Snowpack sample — Buffalo Mountain, Silverthorne, Colorado, USA (2/22/26, 2:02 PM MST)
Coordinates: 39.622, -106.113
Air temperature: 33 °F
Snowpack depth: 63 cm
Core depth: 50 cm
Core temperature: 28.4 °F
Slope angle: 11°, slope face: 116°
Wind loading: low
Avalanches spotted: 0
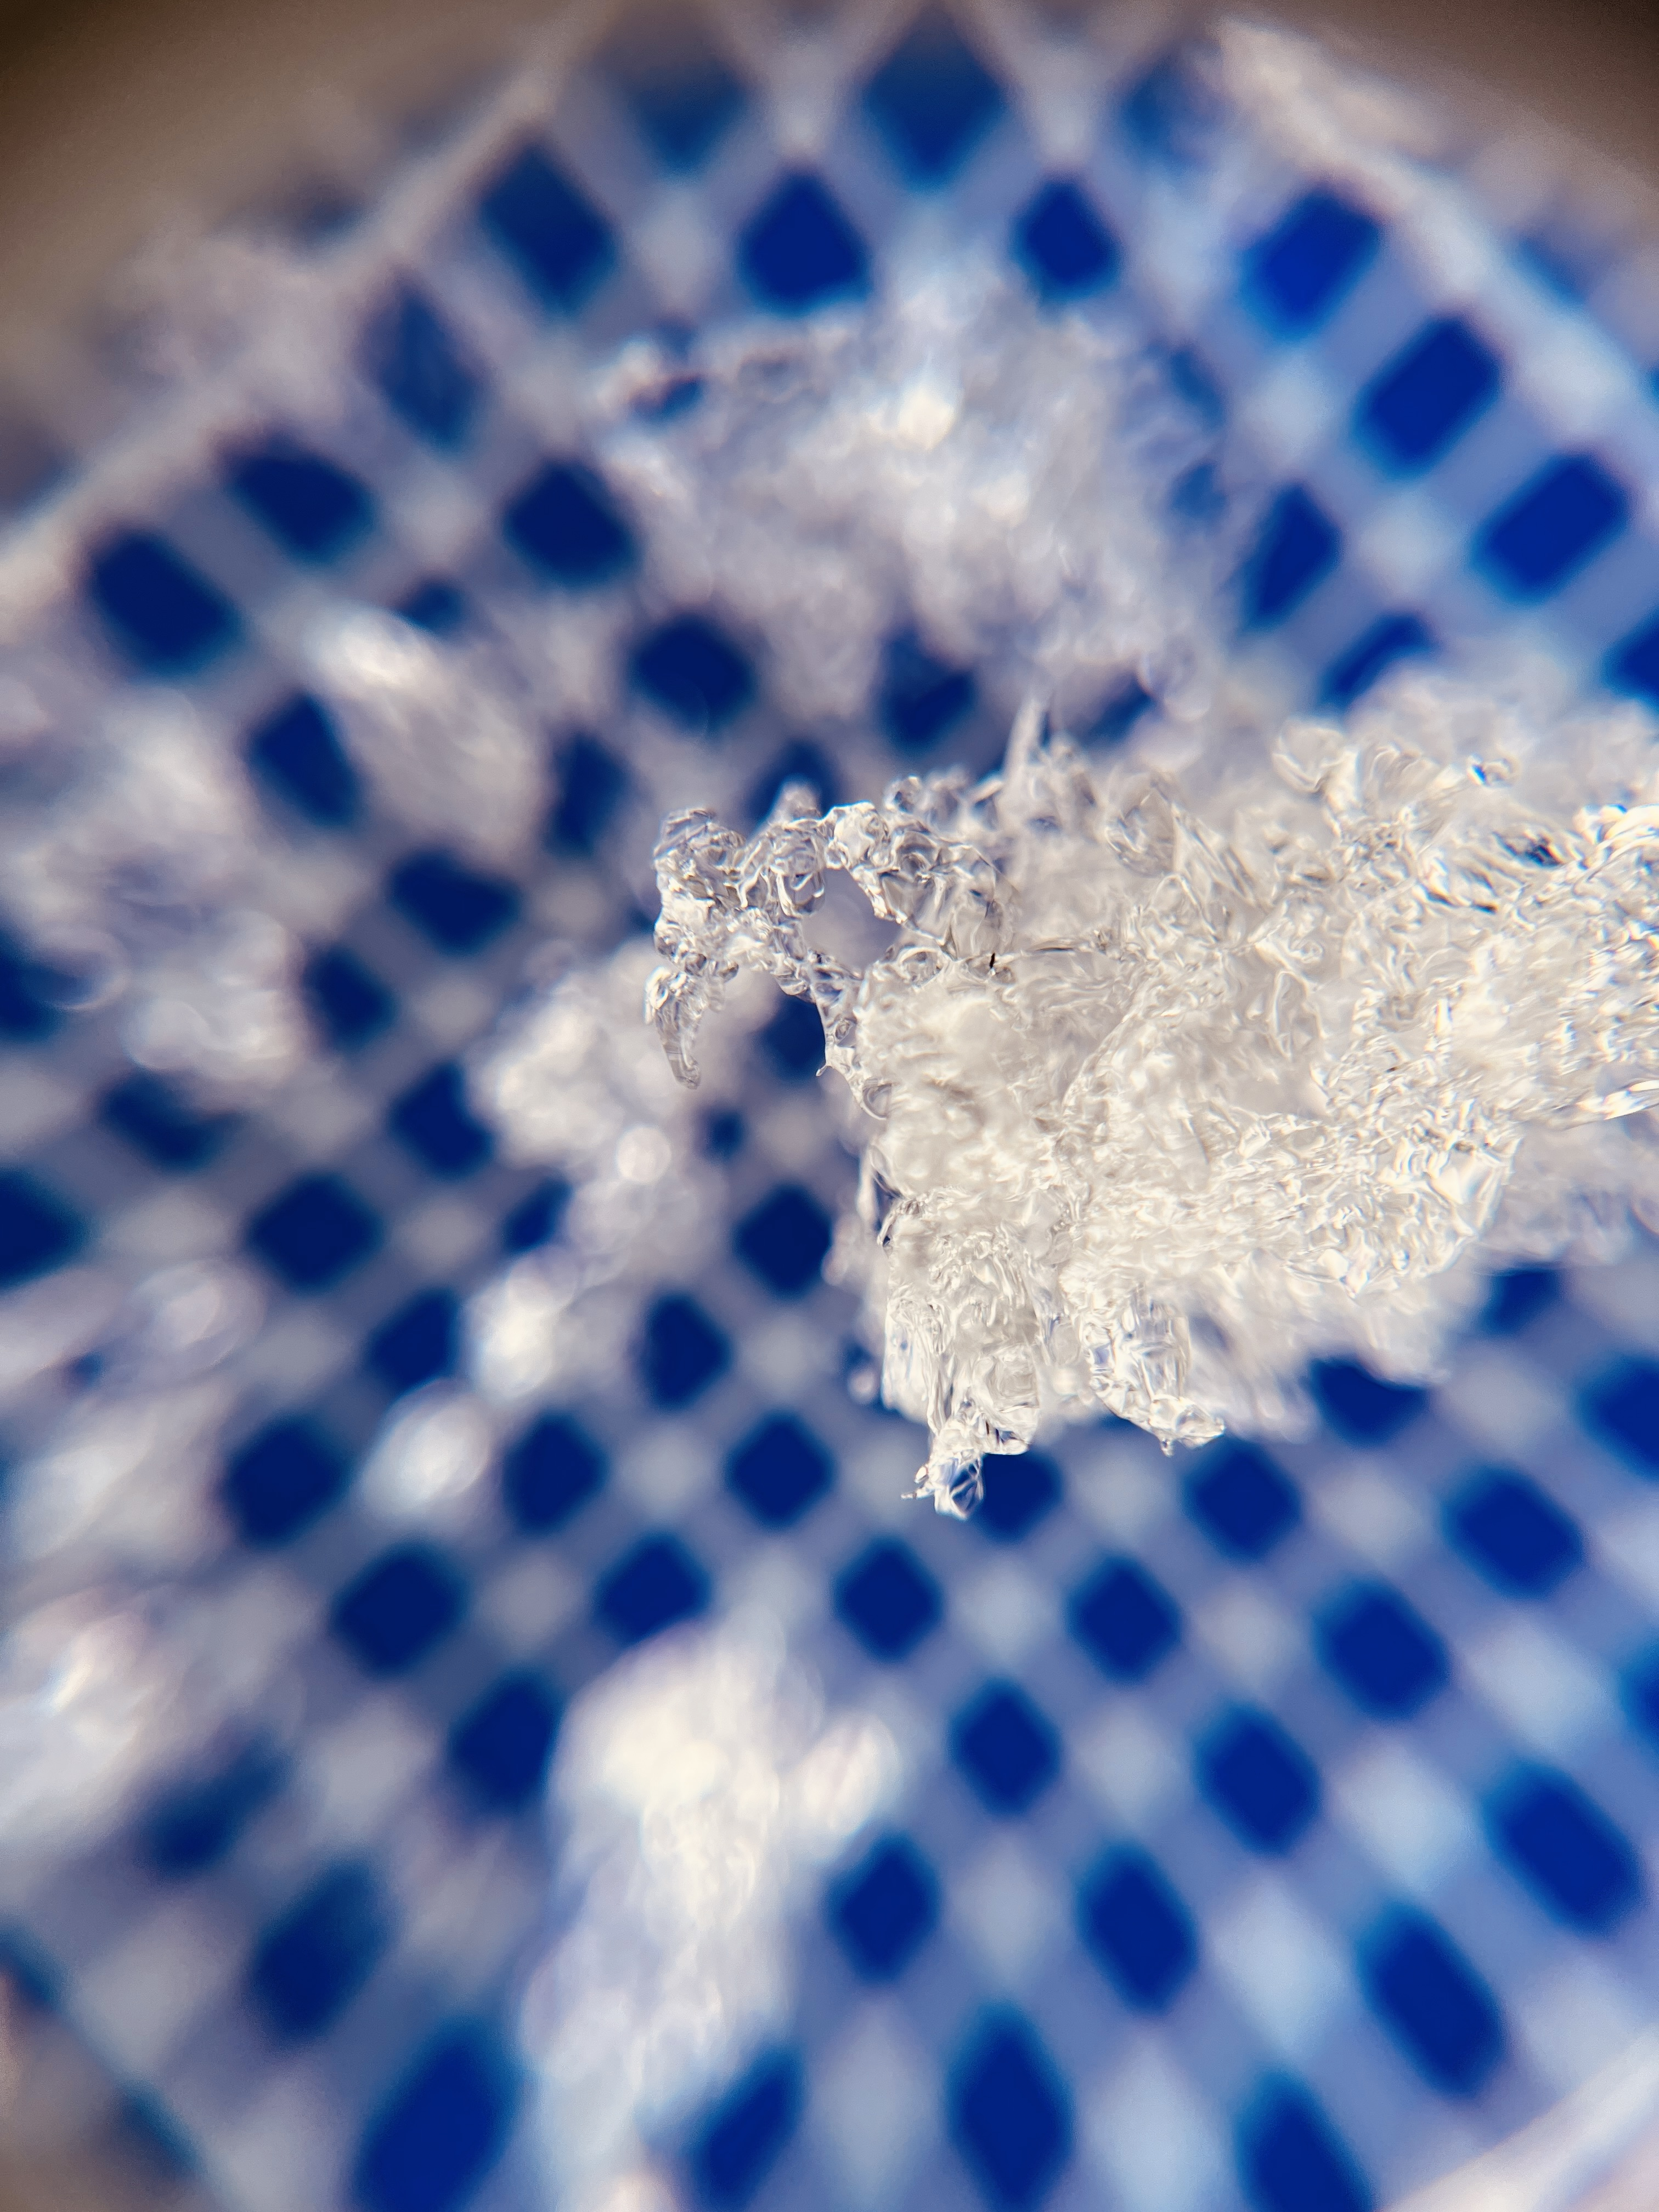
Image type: magnified_profile
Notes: In a firebreak similar to site 1, minimal wind loading with no spotted avalanches (not many faces in view though)